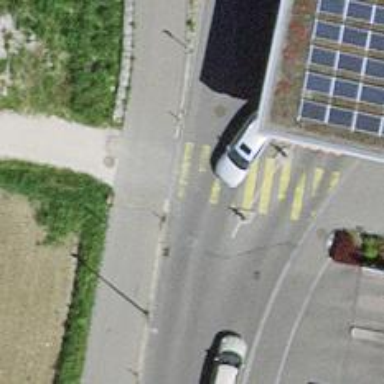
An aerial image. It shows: Unmarked zebra crossing on the road.